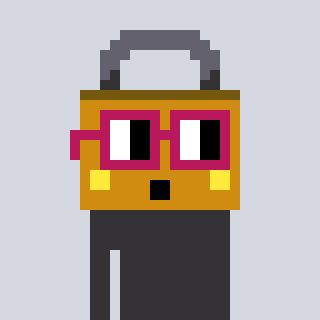
a pixel art character with square dark red glasses, a lock-shaped head and a grayscale-colored body on a cool background